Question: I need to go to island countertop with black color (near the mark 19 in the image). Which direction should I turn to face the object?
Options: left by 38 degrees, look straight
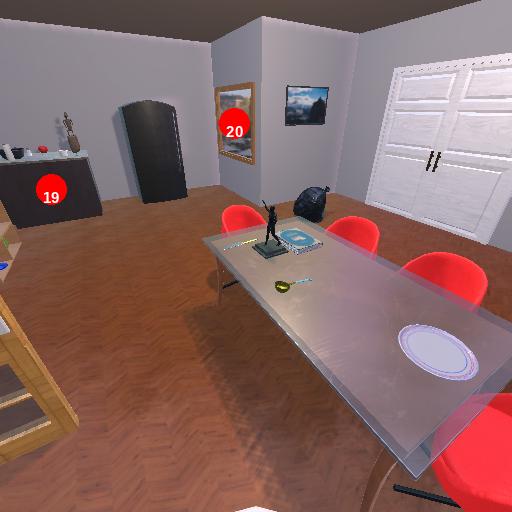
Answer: left by 38 degrees